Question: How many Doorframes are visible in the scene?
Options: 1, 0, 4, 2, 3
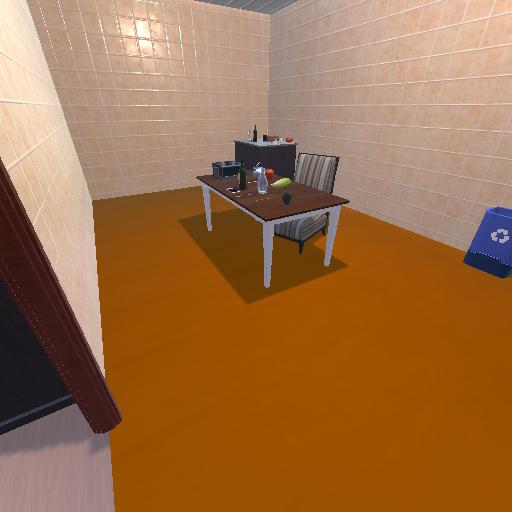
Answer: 1